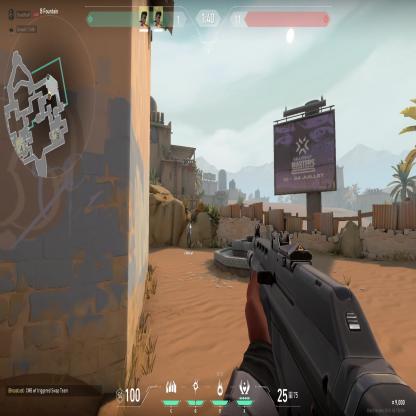
Label: teammate